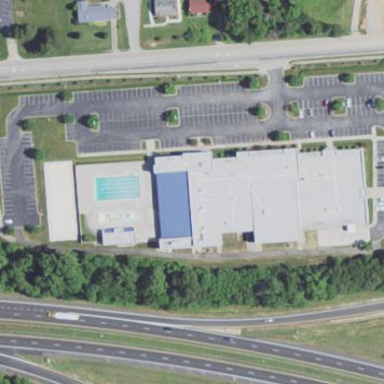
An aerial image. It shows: Building used as fitness center.